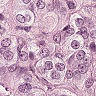
Metastatic tissue present: yes